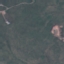
Label: HerbaceousVegetation